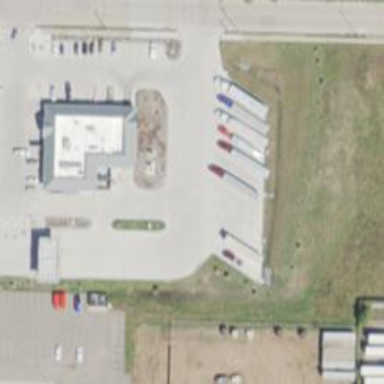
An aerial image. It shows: Convenience shop.